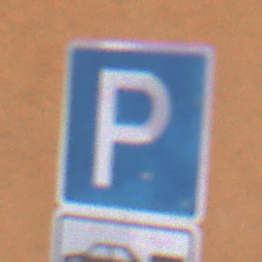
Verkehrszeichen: Parken
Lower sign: HinweisDurchSinnbild15
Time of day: Midday
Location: Outdoor (Urban)
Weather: Overcast
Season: NotSpecified
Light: Natural